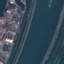
Land use / land cover class: River